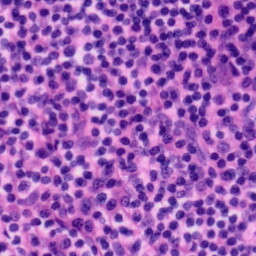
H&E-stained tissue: Tonsil